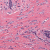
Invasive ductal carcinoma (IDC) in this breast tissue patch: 1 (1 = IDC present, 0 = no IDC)